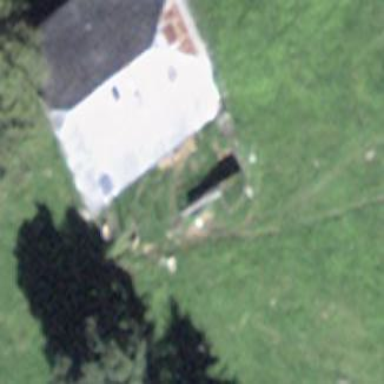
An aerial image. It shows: Cabin is depicted in the image.